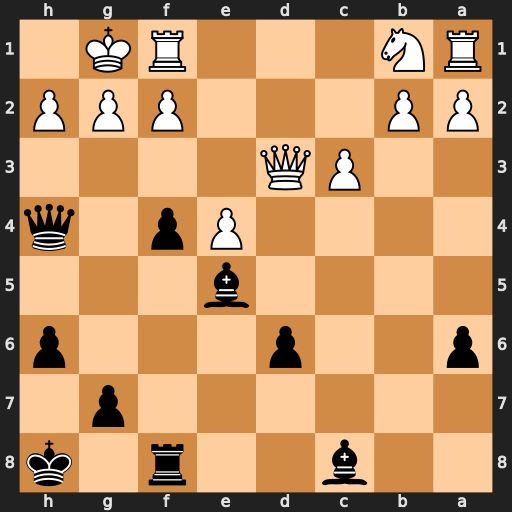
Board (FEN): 2b2r1k/6p1/p2p3p/4b3/4Pp1q/2PQ4/PP3PPP/RN3RK1
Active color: b
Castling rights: -
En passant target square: -
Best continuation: f3 g3 Qh3 Qxf3 Rxf3